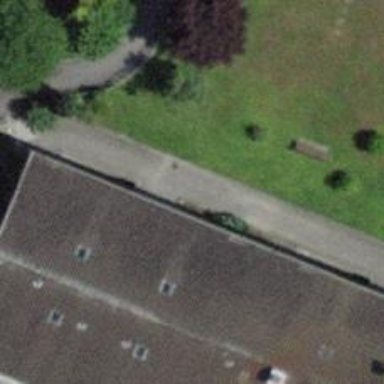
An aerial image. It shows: Path made of paving stones.